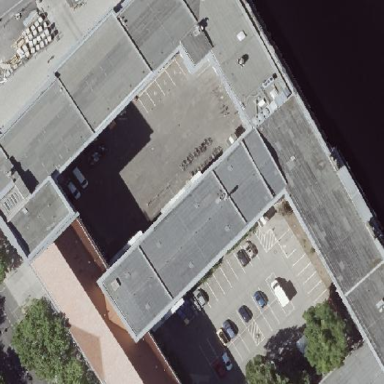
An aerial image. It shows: College building.